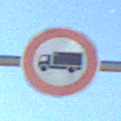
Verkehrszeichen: VerbotFuerKraftfahrzeugeUeberDreiKommaFuenfTonnen
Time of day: Night
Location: Outdoor (Nature)
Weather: PartlyCloudy
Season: NotSpecified
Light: Natural